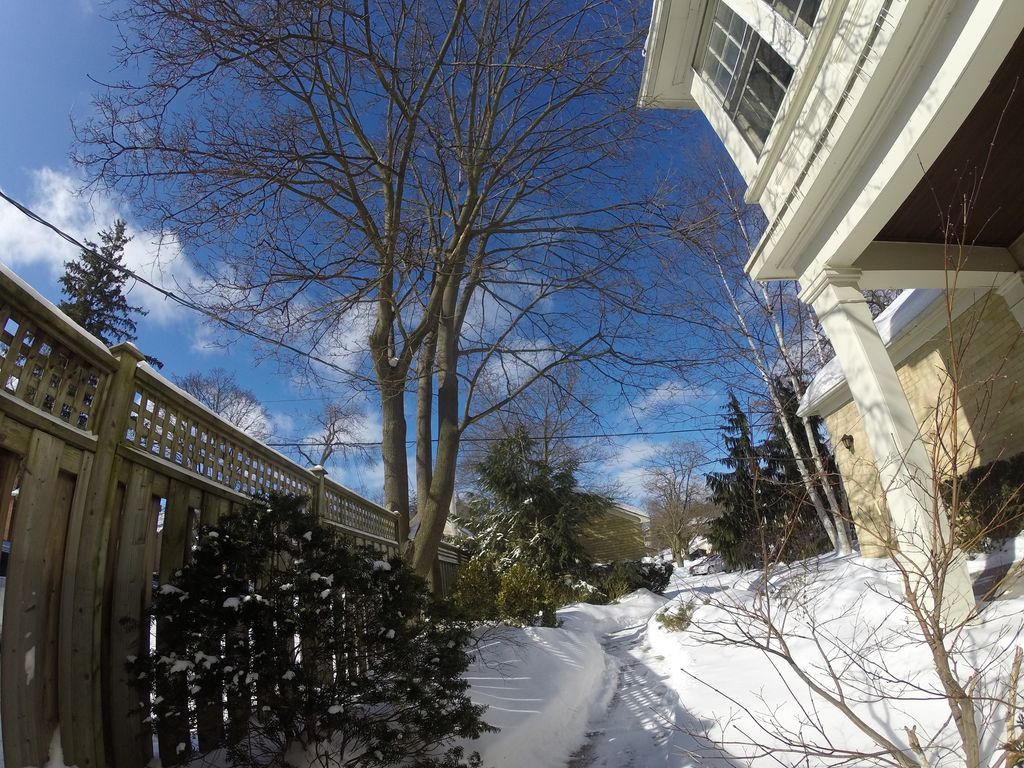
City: kitchener-waterloo